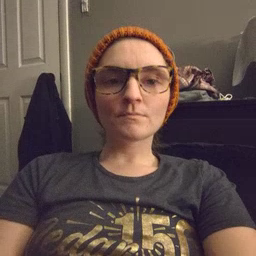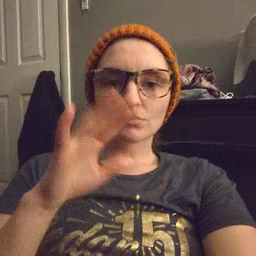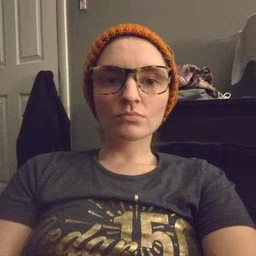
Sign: snow